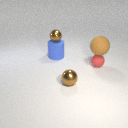
large brown rubber sphere above small red rubber sphere